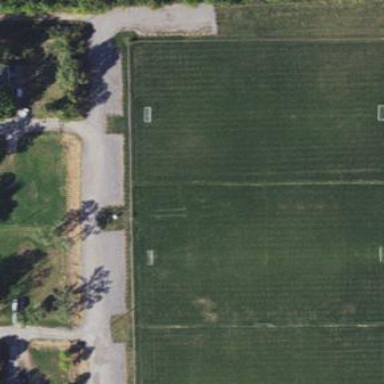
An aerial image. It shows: Soccer pitch for leisureland activities.